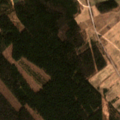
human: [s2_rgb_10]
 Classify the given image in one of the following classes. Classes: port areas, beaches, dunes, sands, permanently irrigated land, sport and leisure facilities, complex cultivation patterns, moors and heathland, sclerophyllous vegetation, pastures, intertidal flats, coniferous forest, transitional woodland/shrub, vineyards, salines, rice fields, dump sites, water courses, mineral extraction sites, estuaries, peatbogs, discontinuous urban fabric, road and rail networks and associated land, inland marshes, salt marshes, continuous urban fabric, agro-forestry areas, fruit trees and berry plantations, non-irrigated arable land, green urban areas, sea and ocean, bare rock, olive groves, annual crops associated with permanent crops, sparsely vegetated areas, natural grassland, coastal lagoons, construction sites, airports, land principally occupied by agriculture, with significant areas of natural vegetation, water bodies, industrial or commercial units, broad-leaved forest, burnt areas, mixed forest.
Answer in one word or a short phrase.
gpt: mineral extraction sites, non-irrigated arable land, complex cultivation patterns, coniferous forest, mixed forest, transitional woodland/shrub